Question:
I'm having problems quering this (I am new to LINQ, please forgive me) and I have spent hours trawling the web. In SQL I just want to do this
'''
SELECT c.Forname, c.Surname cg.Title, g.GroupName
FROM Contact c
inner join ContactGroup cg on cg.ContactID = c.ID
inner join Group g on cg.GroupNameID = g.ID
WHERE g.ID=1;
'''
I have attempted it but failed miserably as :
'''
var result =
from c in cc.Contacts
from cg in c.ContactGroups
from g in cg.Group
where g.ID==1
select new
{
c.Forename,
c.Surname,
cg.Title,
g.GroupName
};
'''
Can someone please show me what I am doing wrong or direct me to somewhere with further information?
Much thanks.
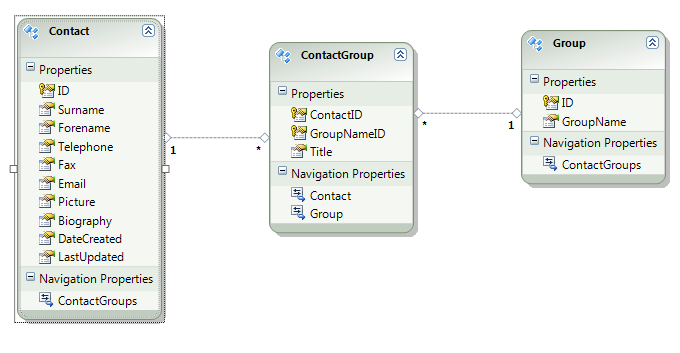
Answer: I would switch things around a bit and start your query using the 'ContactGroup' table. That way you have 'access' to all 3 tables.
'''
from c in cc.ContactGroups
where c.GroupNameID == 1
select new {
c.Contact.Forename,
c.Contact.Surname,
c.Title,
c.Group.GroupName
}
'''
Here's the 'SQL' produced in <URL> - it's almost exactly like your query.
'''
-- Region Parameters
DECLARE @p0 Int = 1
-- EndRegion
SELECT [t1].[Forename], [t1].[Surname], [t0].[Title], [t2].[GroupName]
FROM [ContactGroups] AS [t0]
INNER JOIN [Contacts] AS [t1] ON [t1].[ID] = [t0].[ContactID]
INNER JOIN [Groups] AS [t2] ON [t2].[ID] = [t0].[GroupNameID]
WHERE [t0].[GroupNameID] = @p0
'''